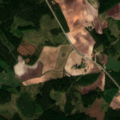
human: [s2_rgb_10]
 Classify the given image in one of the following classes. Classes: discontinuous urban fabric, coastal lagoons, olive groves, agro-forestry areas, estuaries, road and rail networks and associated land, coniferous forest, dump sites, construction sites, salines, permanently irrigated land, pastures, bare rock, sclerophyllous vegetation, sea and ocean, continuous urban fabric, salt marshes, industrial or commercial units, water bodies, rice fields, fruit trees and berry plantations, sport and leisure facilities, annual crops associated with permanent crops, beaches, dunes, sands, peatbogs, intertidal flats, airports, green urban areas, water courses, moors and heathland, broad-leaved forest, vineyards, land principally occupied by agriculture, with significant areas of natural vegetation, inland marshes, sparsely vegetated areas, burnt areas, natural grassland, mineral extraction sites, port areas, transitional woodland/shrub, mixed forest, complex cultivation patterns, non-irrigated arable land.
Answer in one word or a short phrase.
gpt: non-irrigated arable land, coniferous forest, mixed forest, transitional woodland/shrub